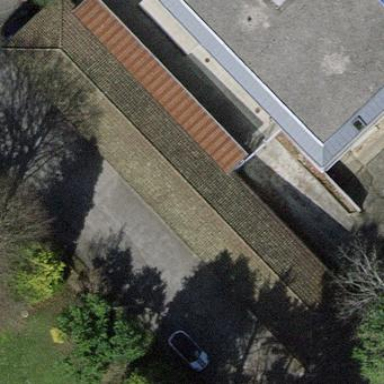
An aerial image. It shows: Group of garages.